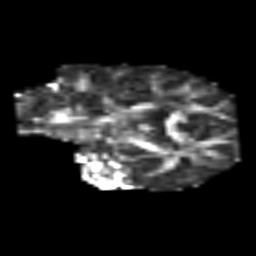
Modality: FA
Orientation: coronal
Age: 51
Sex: female
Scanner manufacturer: siemens
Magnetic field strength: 3 T
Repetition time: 3.2 s
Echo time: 0.081 s